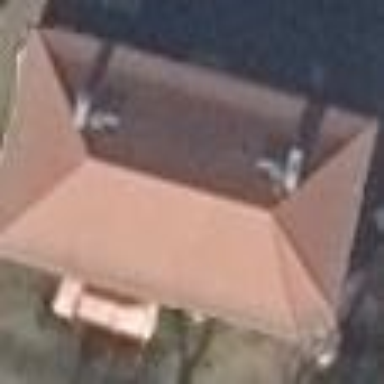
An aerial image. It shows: Residential building with unique double saltbox roof shape.